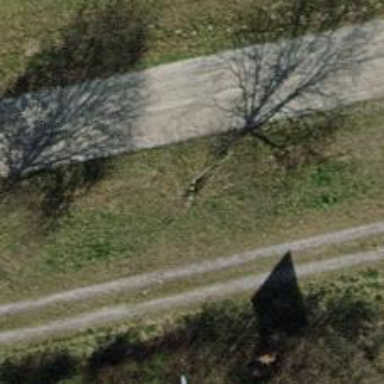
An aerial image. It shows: Deciduous tree along avenue.